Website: walmart
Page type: address-validator
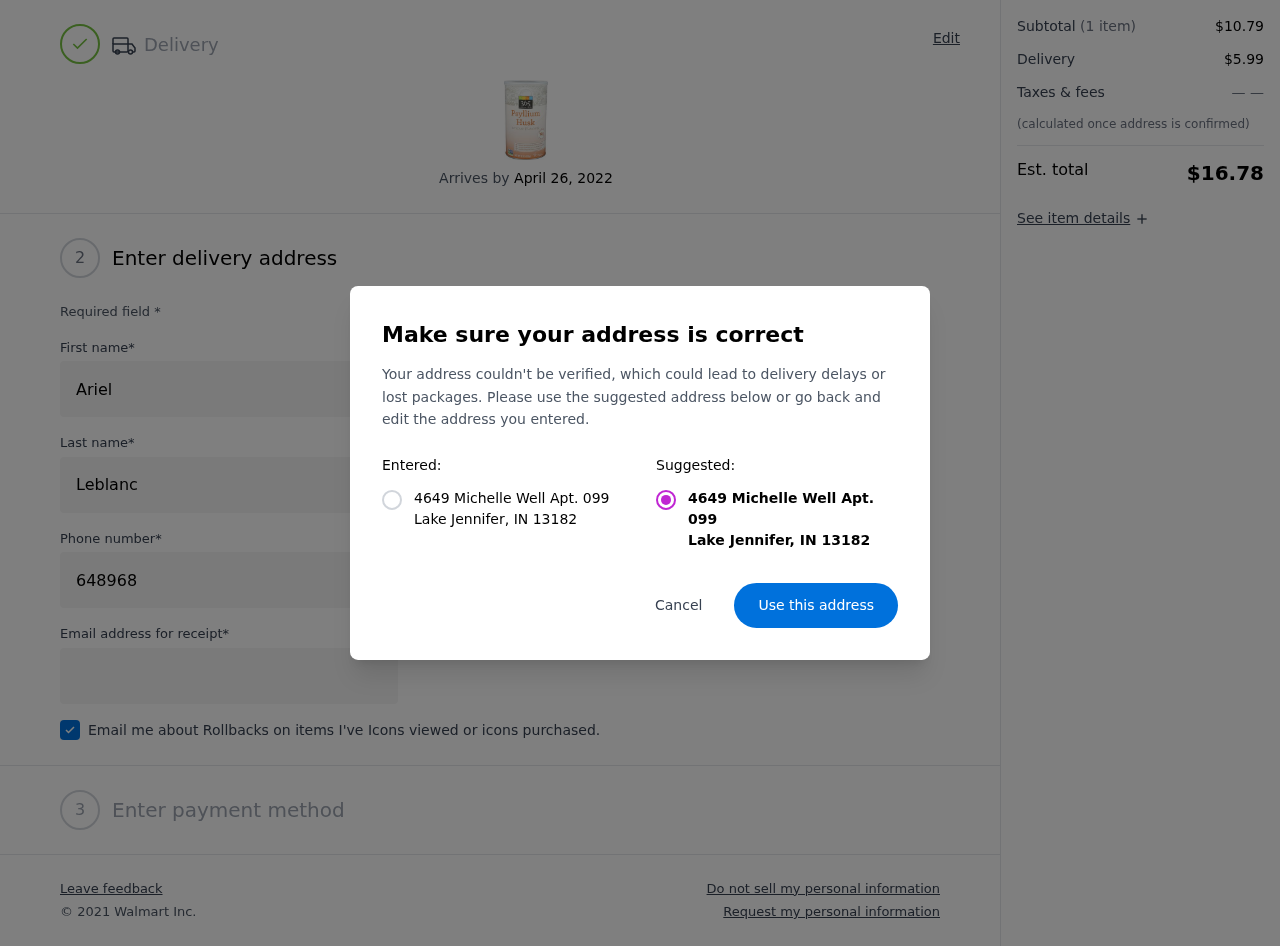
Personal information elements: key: PII_CITY
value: Lake Jennifer
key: PII_POSTCODE
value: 13182
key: PII_STATE_ABBR
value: IN
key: PII_STREET
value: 4649 Michelle Well Apt. 099
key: PII_FIRSTNAME
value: Ariel
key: PII_LASTNAME
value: Leblanc
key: PII_STREET2
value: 0771 Newton Burgs
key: PII_PHONE
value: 6489687932
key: PII_EMAIL
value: ariel_leblanc@yahoo.com
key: PII_STATE_ABBR2
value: IN
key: PII_POSTCODE_FULL
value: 13182
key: PII_POSTCODE_NUMERIC
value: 13182
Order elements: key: ORDER_DELIVERY_DATE
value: April 26, 2022
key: ORDER_SUBTOTAL
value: $10.79
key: ORDER_SHIPPING_COST
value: $5.99
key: ORDER_TOTAL
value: $16.78